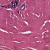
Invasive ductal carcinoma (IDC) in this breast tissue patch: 0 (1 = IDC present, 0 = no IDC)